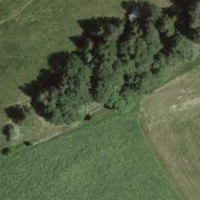
EUNIS habitat code: 24
Species observed at this site:
Leucanthemum ircutianum
Silene dioica